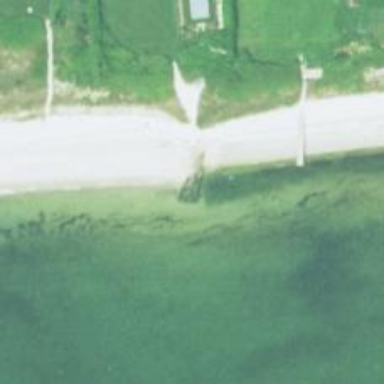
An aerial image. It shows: Breakwater structure.